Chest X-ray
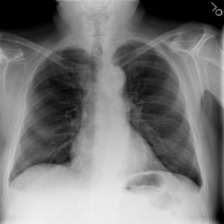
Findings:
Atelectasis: negative
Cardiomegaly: negative
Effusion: positive
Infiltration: negative
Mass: negative
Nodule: negative
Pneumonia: negative
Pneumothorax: negative
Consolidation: negative
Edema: negative
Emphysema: negative
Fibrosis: negative
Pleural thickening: negative
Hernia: negative